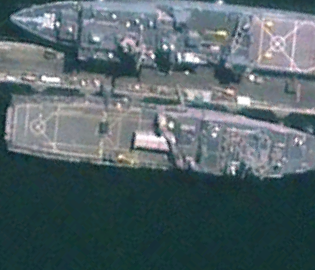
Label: combat